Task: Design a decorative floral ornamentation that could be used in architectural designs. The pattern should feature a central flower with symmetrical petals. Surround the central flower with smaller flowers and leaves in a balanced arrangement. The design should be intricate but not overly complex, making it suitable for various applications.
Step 21:
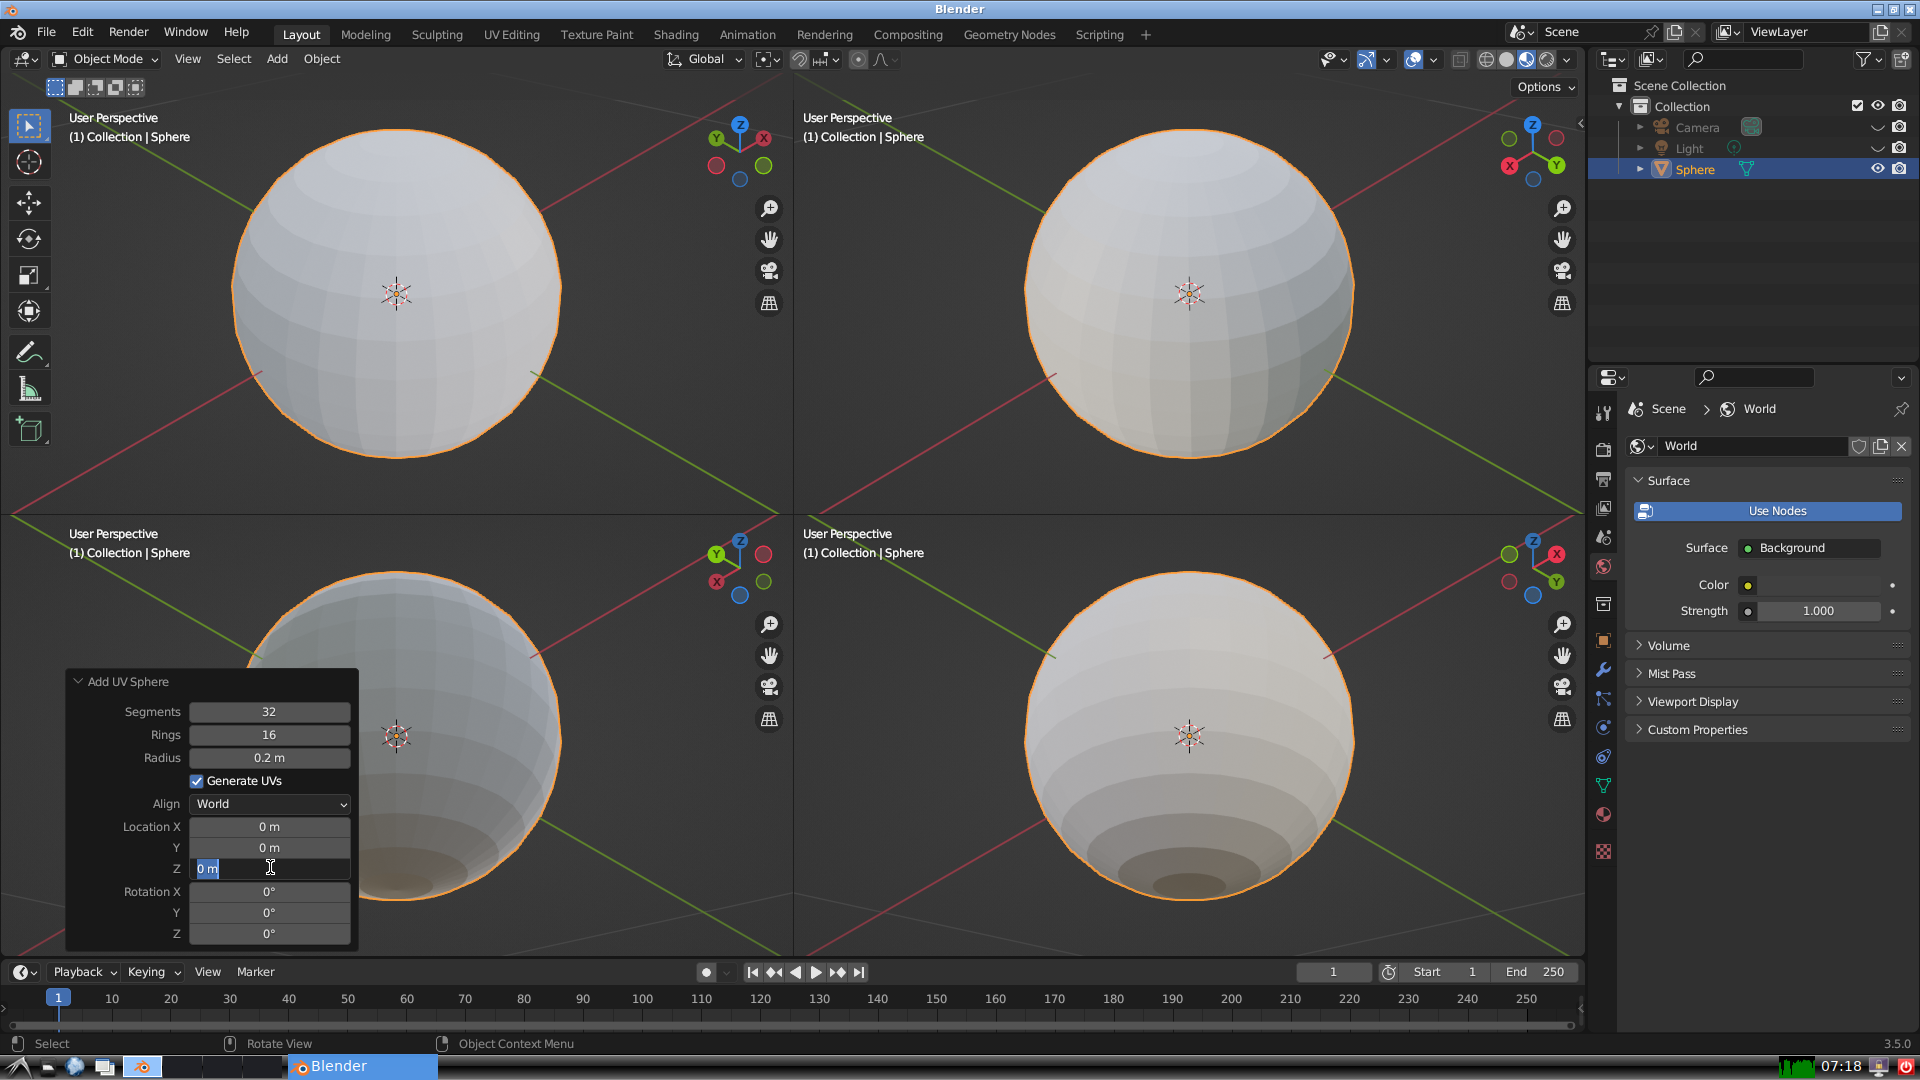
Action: input_text: 0.0